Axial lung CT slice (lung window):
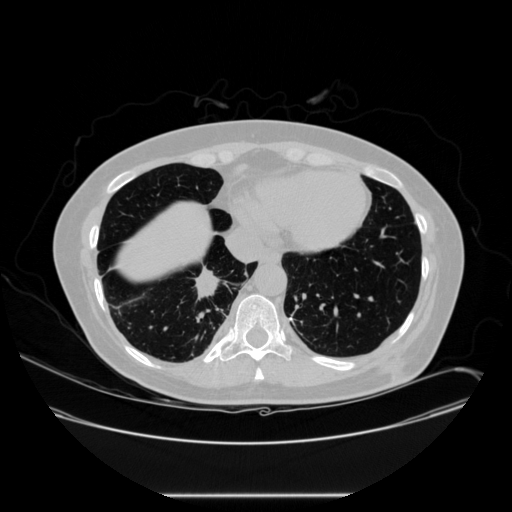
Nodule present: yes
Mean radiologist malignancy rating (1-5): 5